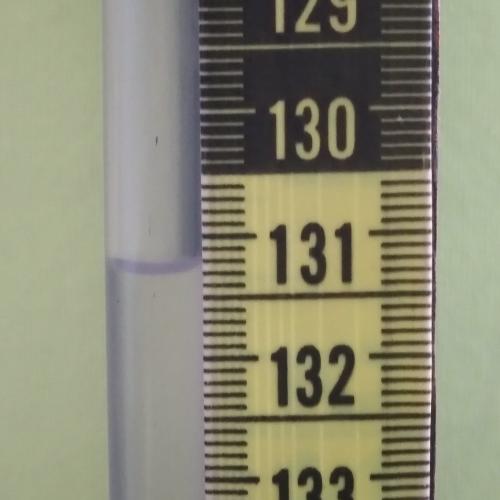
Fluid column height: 131.2 cm